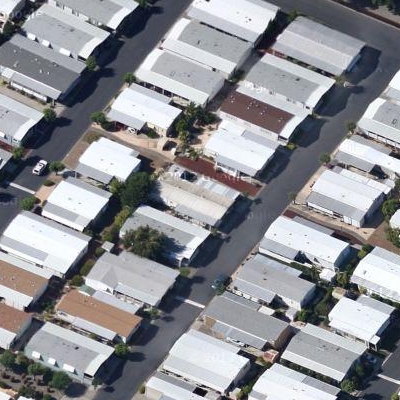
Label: Resident